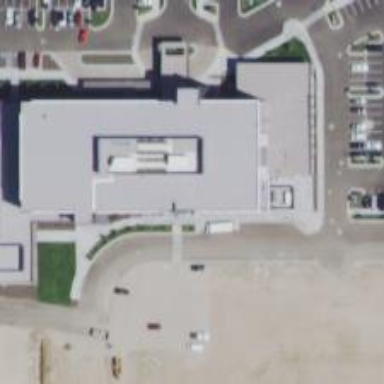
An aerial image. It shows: Healthcare clinic is depicted in the image.